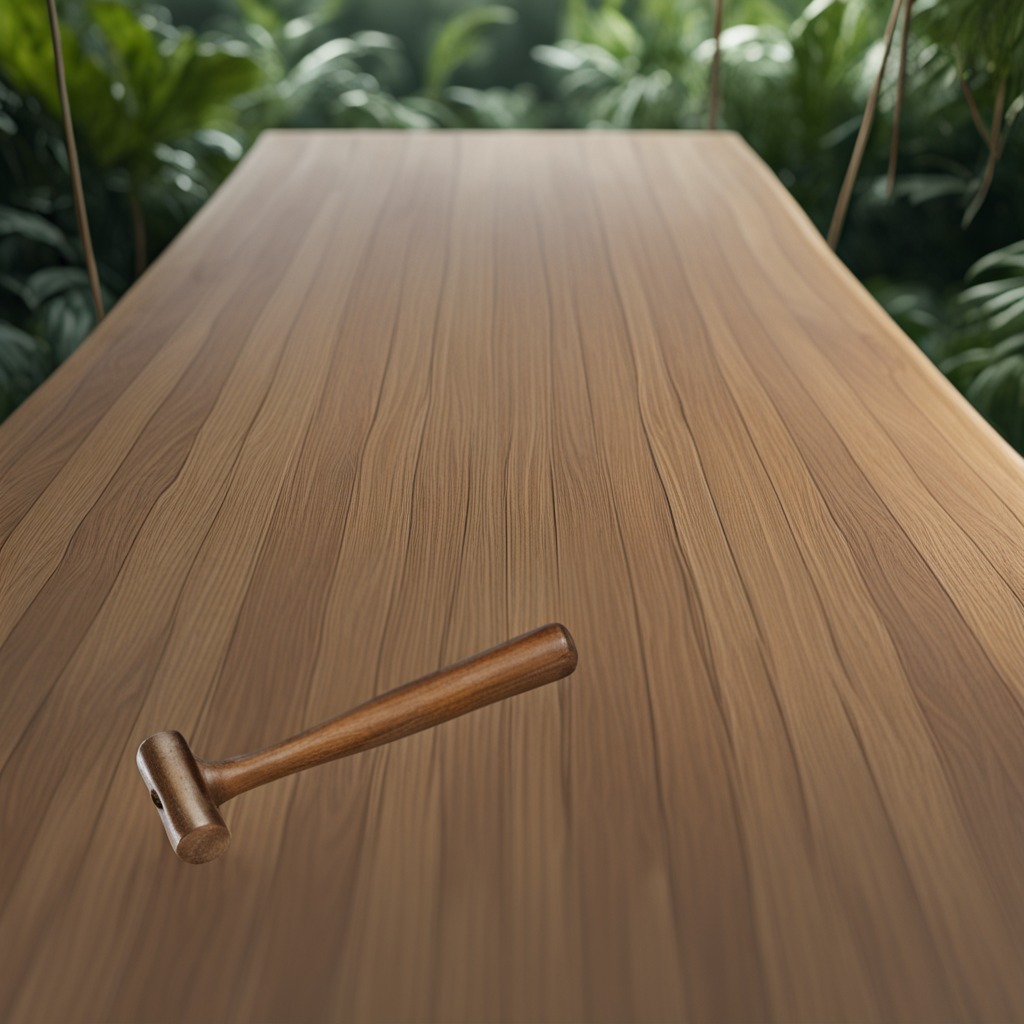
A hammer is lying on a wooden table inside a jungle field workshop tent.